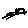
Label: car